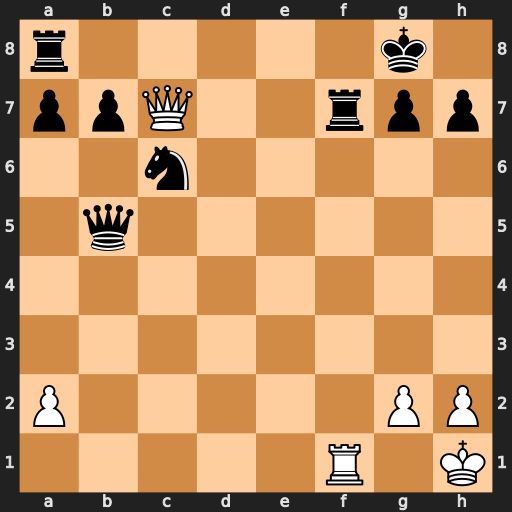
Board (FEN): r5k1/ppQ2rpp/2n5/1q6/8/8/P5PP/5R1K
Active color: w
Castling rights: -
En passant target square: -
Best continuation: Qxf7+ Kh8 Qf8+ Rxf8 Rxf8#